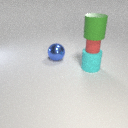
large cyan rubber cylinder below large green rubber cylinder